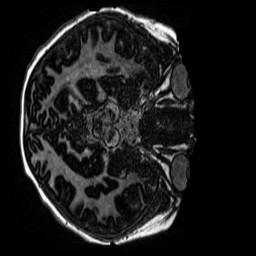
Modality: MP2RAGE
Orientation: axial
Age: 9
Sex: female
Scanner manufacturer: siemens
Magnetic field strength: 3 T
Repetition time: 4 s
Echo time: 0.00299 s